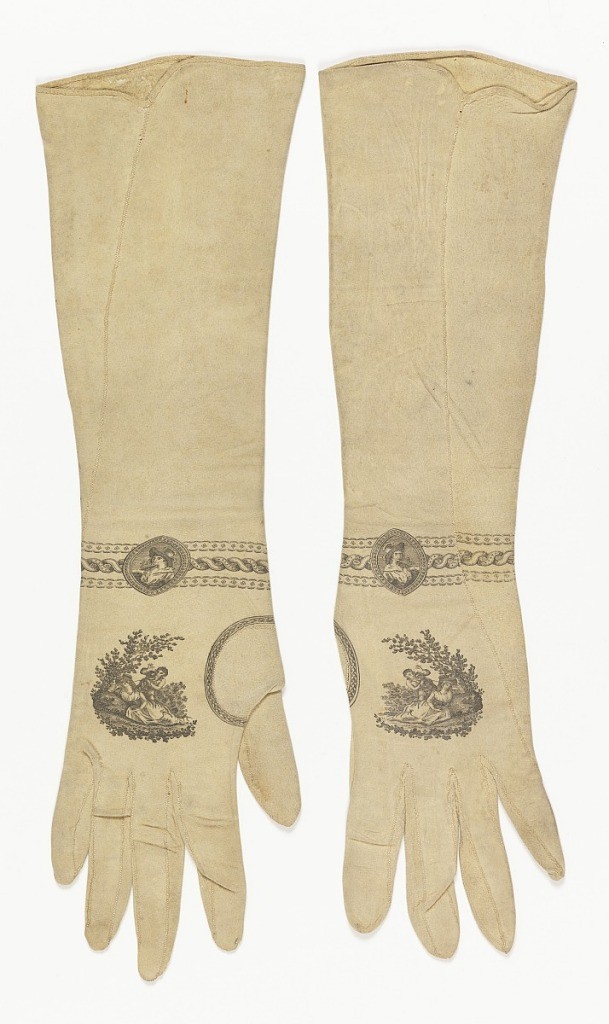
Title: Woman's gloves
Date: ca. 1820
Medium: suede Technique: printed
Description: Woman's long suede gloves printed in black ink. Small band of leaves around thumb piece; a country scene with boy and girl on back of hand; and, at the wrist, three bands with medallion showing boy's head. Inside right glove is a mark, now indecipherable except for the "patent" and what appears to be a crowned shield with coat of arms supported by a lion and a unicorn.